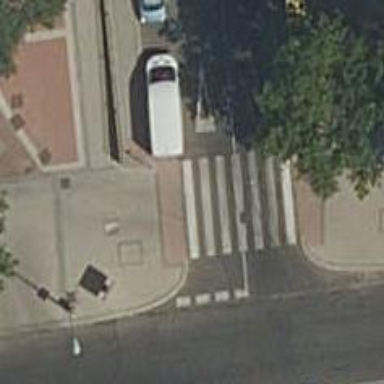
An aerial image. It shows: Zebra crossing on the road.